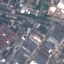
Land use / land cover class: Industrial